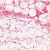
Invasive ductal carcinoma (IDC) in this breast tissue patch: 0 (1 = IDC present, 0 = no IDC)